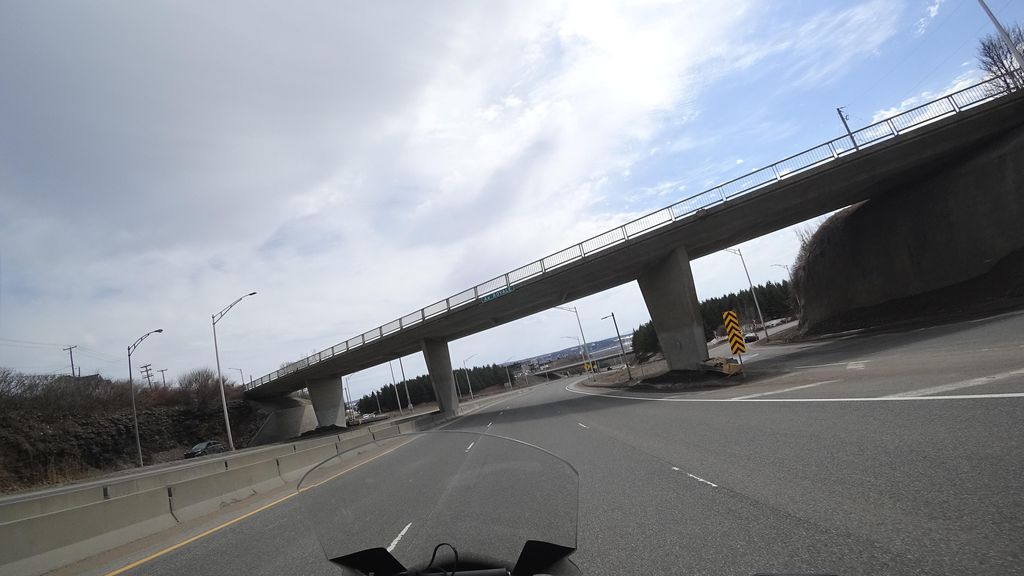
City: quebec_city